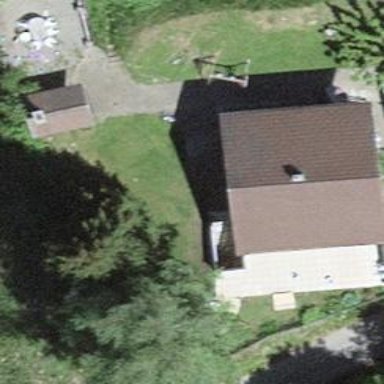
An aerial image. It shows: Simple and straightforward house.